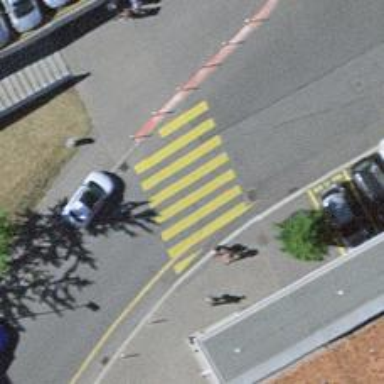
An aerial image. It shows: Uncontrolled zebra crossing with notable zebra markings.